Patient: sex F, age 69
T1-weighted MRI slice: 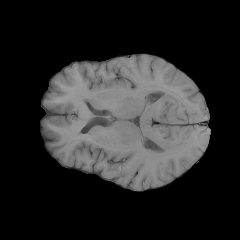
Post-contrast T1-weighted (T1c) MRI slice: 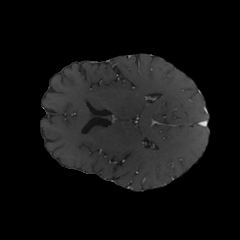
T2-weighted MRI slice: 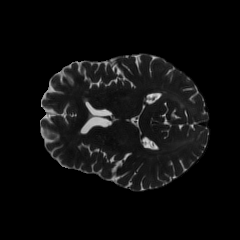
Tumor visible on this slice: no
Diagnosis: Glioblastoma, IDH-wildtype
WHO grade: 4